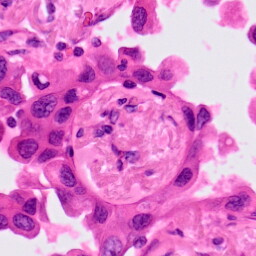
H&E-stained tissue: Lung